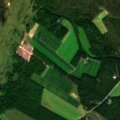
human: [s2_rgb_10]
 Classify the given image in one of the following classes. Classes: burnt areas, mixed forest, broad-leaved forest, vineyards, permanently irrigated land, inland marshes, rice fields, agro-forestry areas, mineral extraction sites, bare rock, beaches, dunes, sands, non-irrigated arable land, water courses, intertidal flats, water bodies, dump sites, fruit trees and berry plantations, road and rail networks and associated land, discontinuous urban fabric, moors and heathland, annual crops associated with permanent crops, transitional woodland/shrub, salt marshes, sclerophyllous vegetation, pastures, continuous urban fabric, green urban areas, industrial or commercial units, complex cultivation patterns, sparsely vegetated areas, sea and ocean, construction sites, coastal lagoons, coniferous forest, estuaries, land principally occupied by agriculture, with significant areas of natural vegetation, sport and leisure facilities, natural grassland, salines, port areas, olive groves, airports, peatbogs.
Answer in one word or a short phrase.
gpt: pastures, land principally occupied by agriculture, with significant areas of natural vegetation, broad-leaved forest, coniferous forest, salt marshes